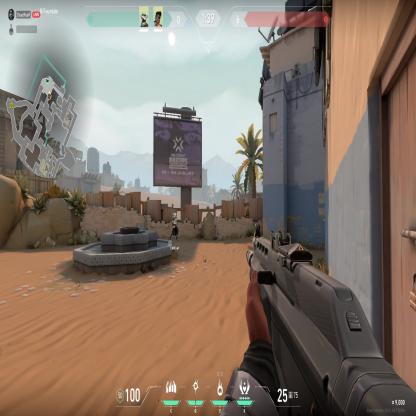
Label: teammate